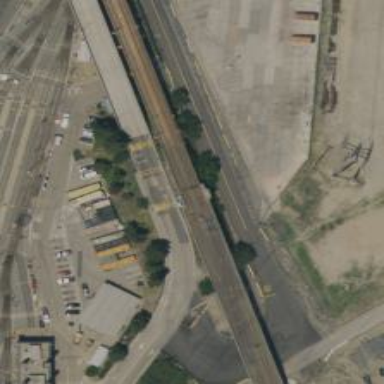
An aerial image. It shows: Bridge for light rail railway electrified with contact line.